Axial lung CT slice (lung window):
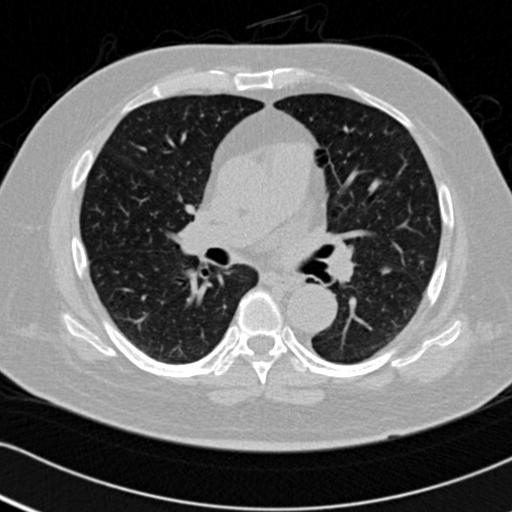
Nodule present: yes
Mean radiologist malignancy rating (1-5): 2.667